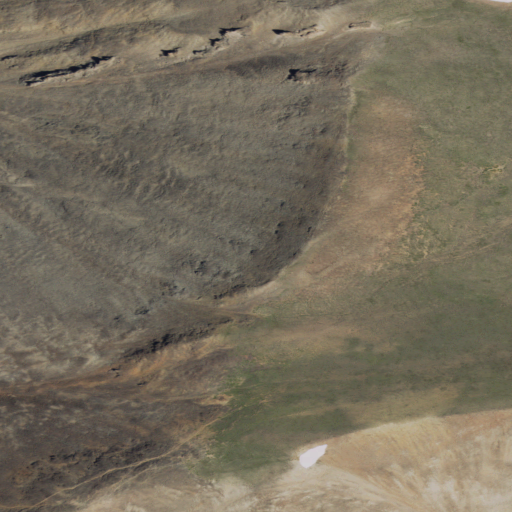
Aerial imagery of mountain in Wyoming named Dundee Mountain containing barren land, grassland, and shrub